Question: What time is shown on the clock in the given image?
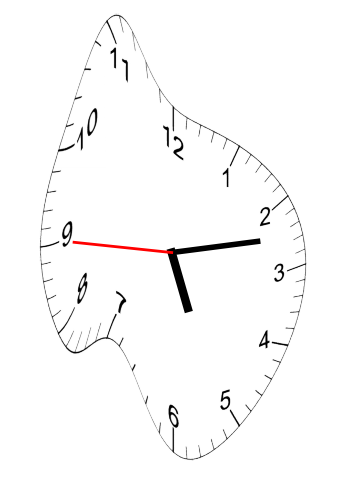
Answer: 05:12:45